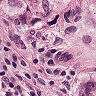
Metastatic tissue present: yes